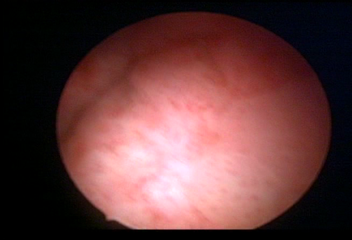
Modality: WLC
Class: Normal mucosa
Bladder cancer association: No